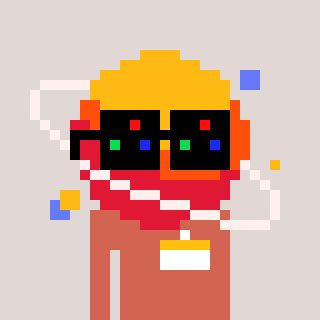
a pixel art character with square black sunglasses, a saturn-shaped head and a peachy-colored body on a warm background